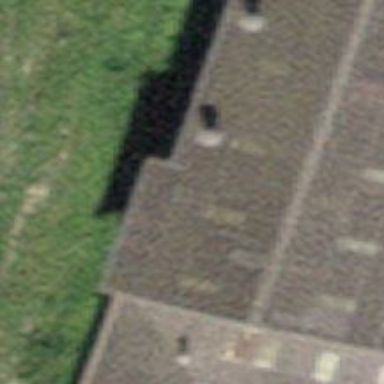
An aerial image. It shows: Farm building.